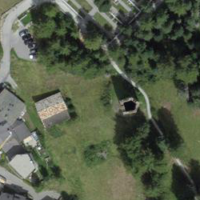
EUNIS habitat code: 43
Species observed at this site:
Eristalis tenax
Erebia euryale
Campanula glomerata
Erebia alberganus
Aricia artaxerxes
Sitta europaea